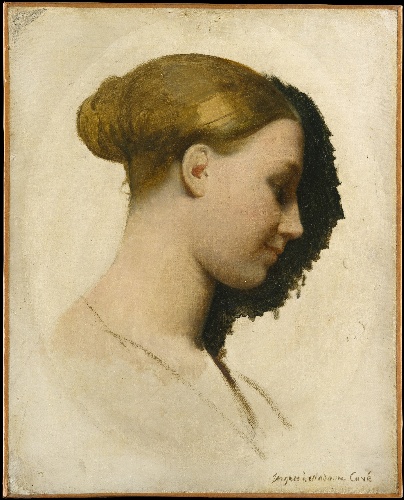
Title: Madame Edmond Cavé (Marie-Élisabeth Blavot, born 1810)
Artist: Jean Auguste Dominique Ingres
Artist bio: French, Montauban 1780–1867 Paris
Date: ca. 1831–34
Object type: Painting
Classification: Paintings
Medium: Oil on canvas
Dimensions: 16 x 12 7/8 in. (40.6 x 32.7 cm)
Department: European Paintings
Credit line: Bequest of Grace Rainey Rogers, 1943
Accession year: 1943
Repository: Metropolitan Museum of Art, New York, NY
Tags: Profiles|Women|Portraits